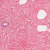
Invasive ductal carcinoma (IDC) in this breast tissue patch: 0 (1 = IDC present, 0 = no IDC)